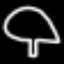
Label: mushroom